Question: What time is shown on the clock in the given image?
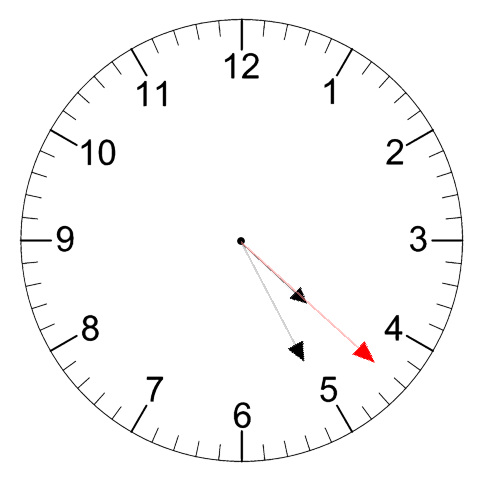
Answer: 04:25:22